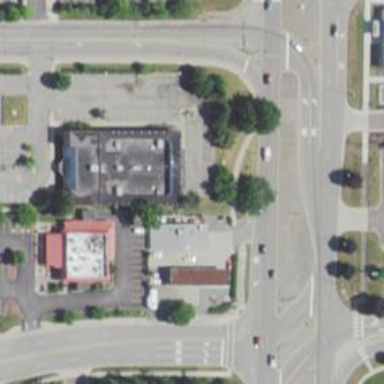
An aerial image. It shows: Convenience shop.